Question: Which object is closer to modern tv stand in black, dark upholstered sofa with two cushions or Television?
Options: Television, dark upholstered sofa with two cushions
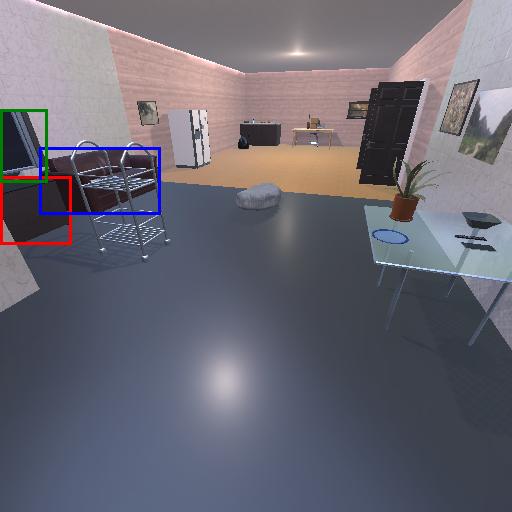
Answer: Television